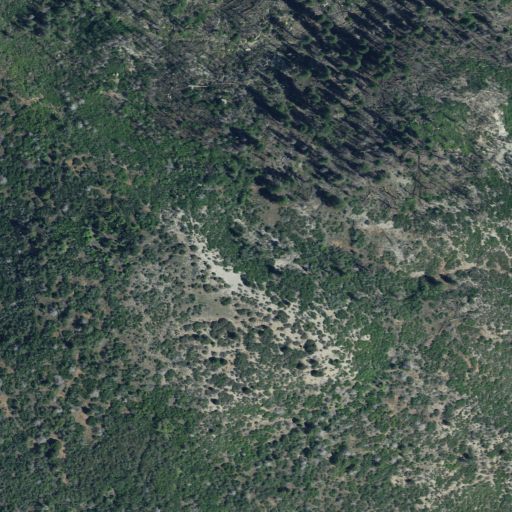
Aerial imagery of cape in Utah named Herbs Point containing evergreen forest, deciduous forest, and shrub